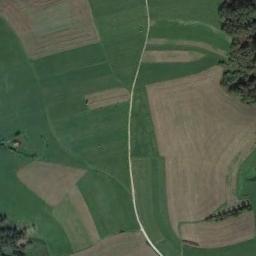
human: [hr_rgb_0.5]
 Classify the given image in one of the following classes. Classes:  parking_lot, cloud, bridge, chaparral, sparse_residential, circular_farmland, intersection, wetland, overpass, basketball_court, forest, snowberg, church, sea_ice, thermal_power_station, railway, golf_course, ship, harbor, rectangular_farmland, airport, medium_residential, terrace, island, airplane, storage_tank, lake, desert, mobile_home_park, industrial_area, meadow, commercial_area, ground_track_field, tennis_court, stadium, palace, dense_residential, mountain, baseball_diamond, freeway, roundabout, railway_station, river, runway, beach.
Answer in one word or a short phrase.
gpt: rectangular_farmland